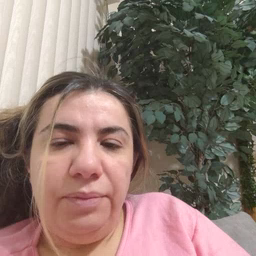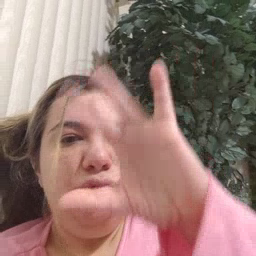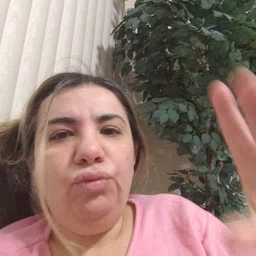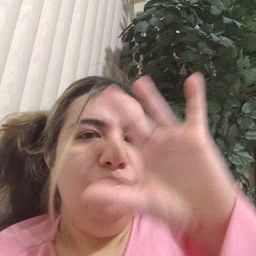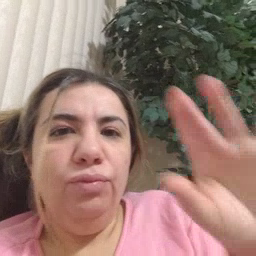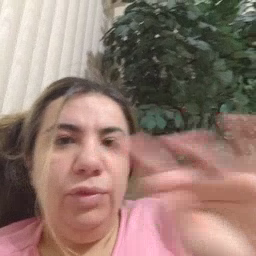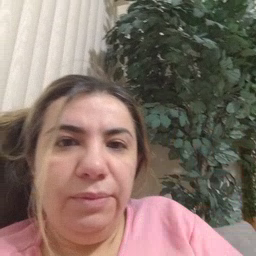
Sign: story